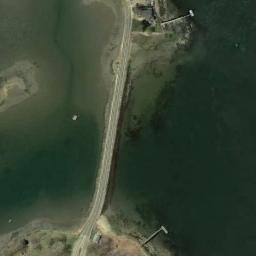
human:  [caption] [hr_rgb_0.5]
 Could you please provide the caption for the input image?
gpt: A slender, Straight bridge connects the two land lands on the shores of the blue sea .

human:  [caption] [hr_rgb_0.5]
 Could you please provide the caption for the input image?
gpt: A bridge is built on a dark green river and the river has a point bar .

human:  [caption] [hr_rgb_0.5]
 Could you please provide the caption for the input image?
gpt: There is a bridge over the green river .

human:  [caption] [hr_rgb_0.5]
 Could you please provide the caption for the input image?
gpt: Both sides of the river are bare land .

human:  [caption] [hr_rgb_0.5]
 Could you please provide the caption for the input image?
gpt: Many trees are around the bridge .